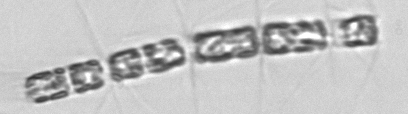
Label: Bacteriastrum